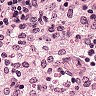
Metastatic tissue present: no